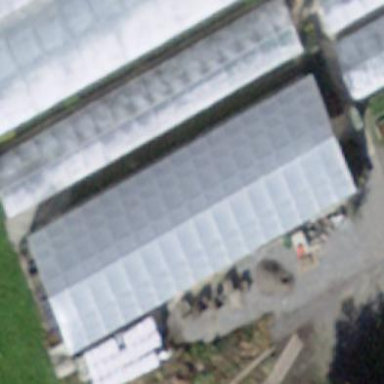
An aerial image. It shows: Greenhouse.